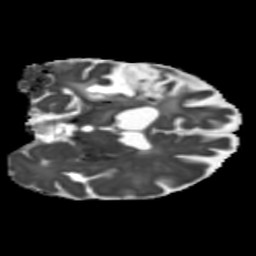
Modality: MD
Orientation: coronal
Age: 67
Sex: female
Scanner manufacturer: siemens
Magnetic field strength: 3 T
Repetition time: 5.25 s
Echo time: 0.08 s